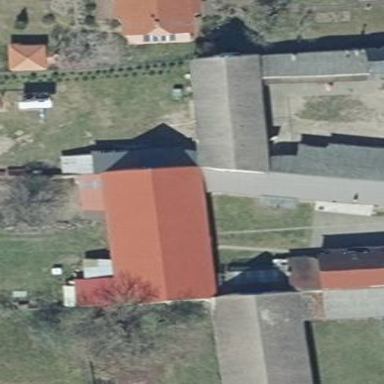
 the roof's color is grey and oriented along its structure."